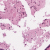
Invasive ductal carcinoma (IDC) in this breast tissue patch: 0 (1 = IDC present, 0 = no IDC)